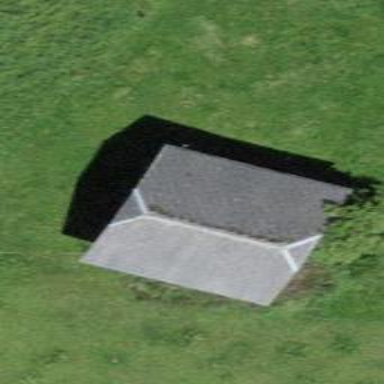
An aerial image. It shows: Barn.